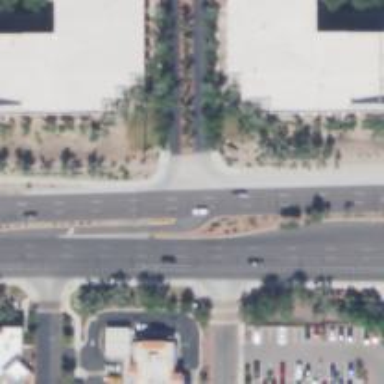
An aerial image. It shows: Secondary link road with asphalt surface.